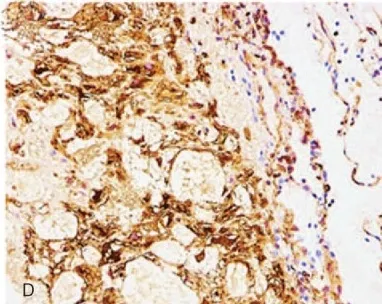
(D) Vimentin expression is diffusely positive in tumor cells.
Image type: pathology (immunostaining)